Question: According to the WebEssential log LESS souerce maps are supported since Version 1.6 (January 2, 2014) for VS2013 (<URL>
I have Version 1.9 for VS2013 installed.
What am I missing?
Thanks!

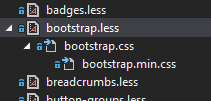
Answer: You need to activate the generation of map files in the Web Essential settings.
Just open 'Tools' > 'Options' > 'Web Essentials' > 'LESS' in Visual Studio and set 'Create source map files' to true.
In addition make sure the web server you are using delivers .less files on request.
For IIS 7.0 you can do so by following the instructions at:
<URL>
As mime type select 'text/css'.